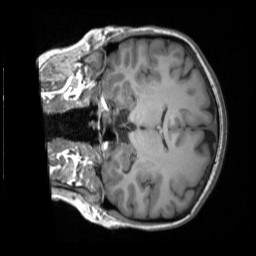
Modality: T1w
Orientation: coronal
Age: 26
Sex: female